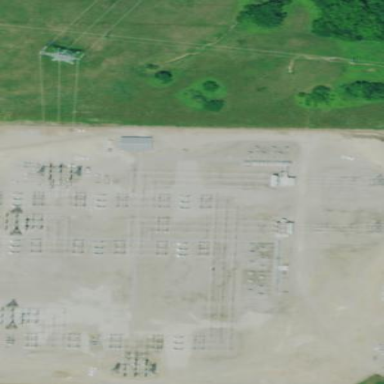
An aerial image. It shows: Transmission substation.